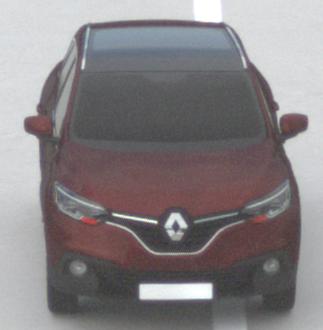
Make: Renault
Model: Kadjar ENERGY TCe 130
Detailed model: Kadjar
Model produced from: 2015/05
Model produced until: 2018/08
Doors: 5
Color: red
Road condition: dry road
Daytime: midday
Contrast: low contrast